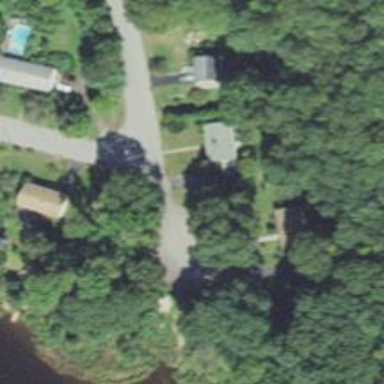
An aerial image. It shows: Residential driveway designated as service road.